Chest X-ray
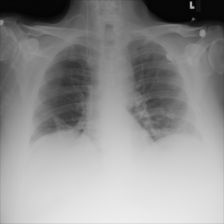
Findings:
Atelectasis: negative
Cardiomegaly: negative
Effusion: negative
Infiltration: negative
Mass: negative
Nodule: negative
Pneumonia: negative
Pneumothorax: negative
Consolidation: negative
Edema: negative
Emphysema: negative
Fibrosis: negative
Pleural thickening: negative
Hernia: negative